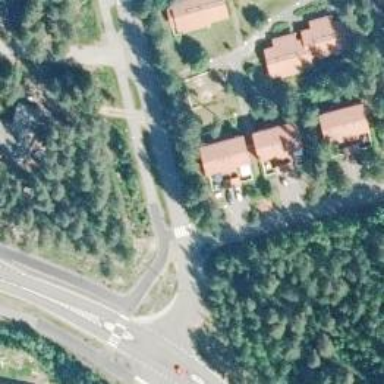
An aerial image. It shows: Road with "give way" sign.